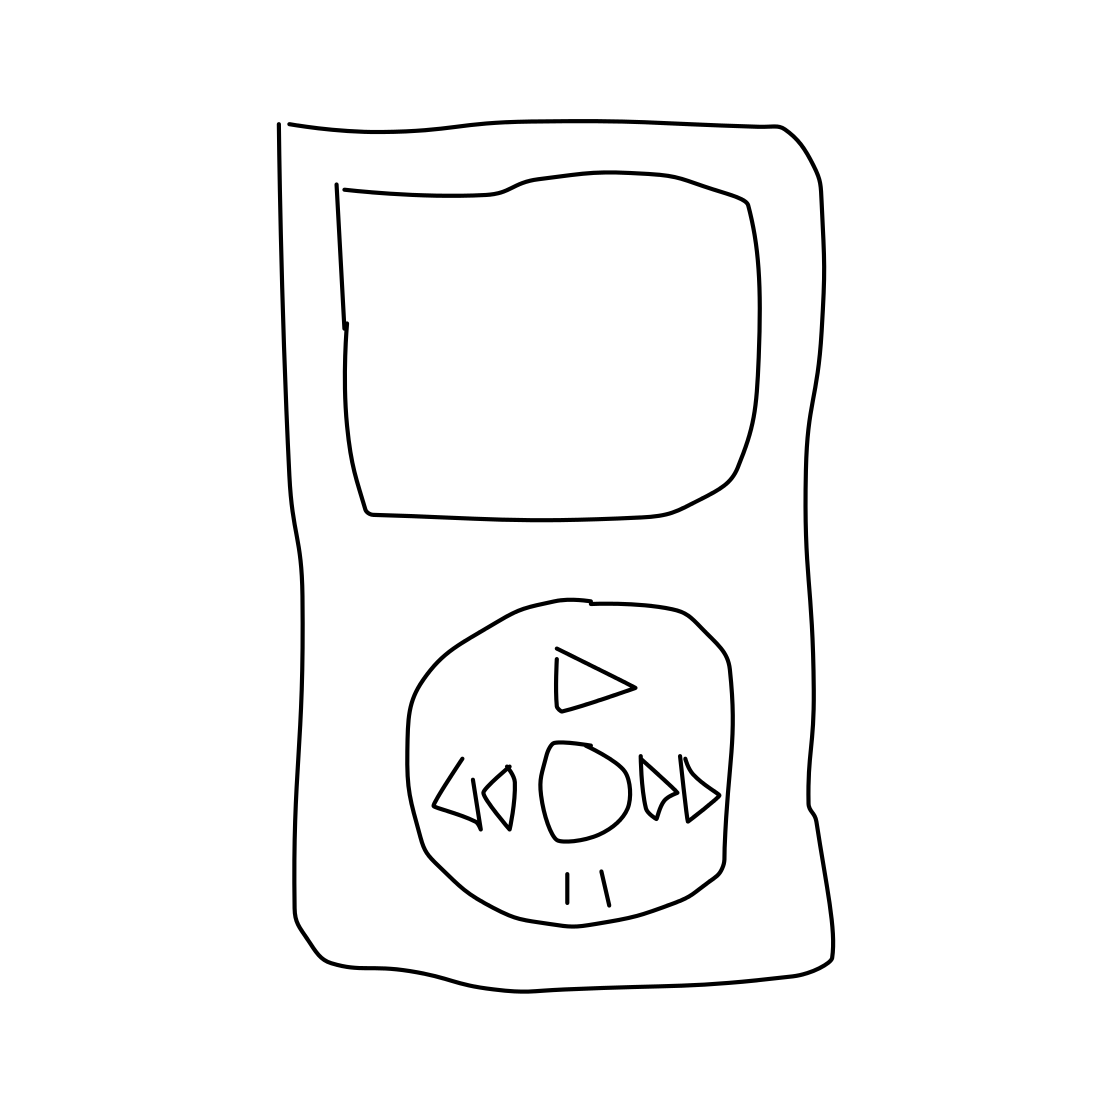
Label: ipod